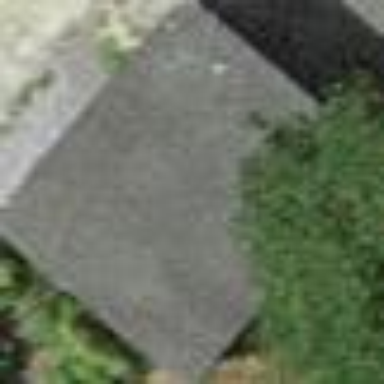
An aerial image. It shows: Garage.